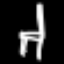
Label: chair